Aerial crown-view tile of a tropical tree (Barro Colorado Island, Panama), acquired 20250818:
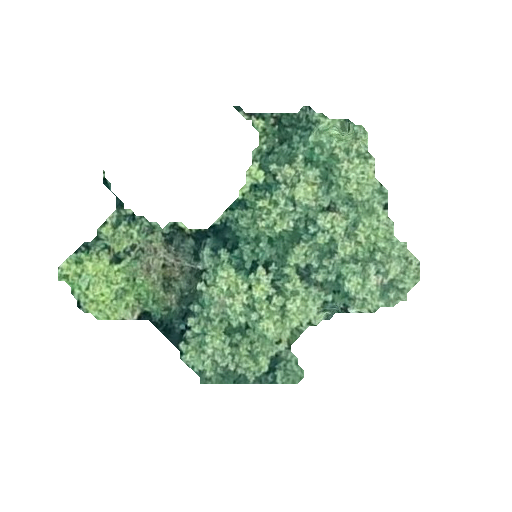
Species: Hieronyma alchorneoides
GBIF accepted scientific name: Hieronyma alchorneoides
Crown area: 76.234 m²